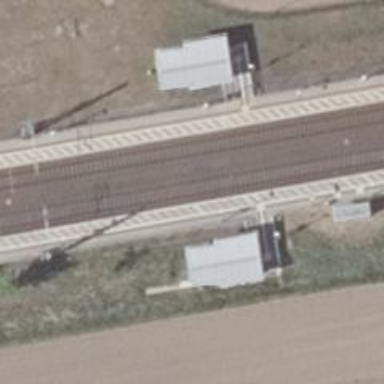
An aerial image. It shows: Close-up of railway platform edge.